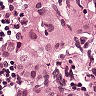
Metastatic tissue present: yes